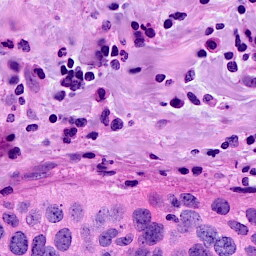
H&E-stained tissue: Breast